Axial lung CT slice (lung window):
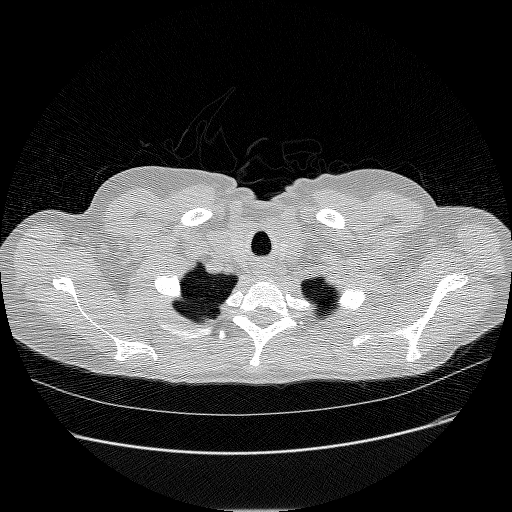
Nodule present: no